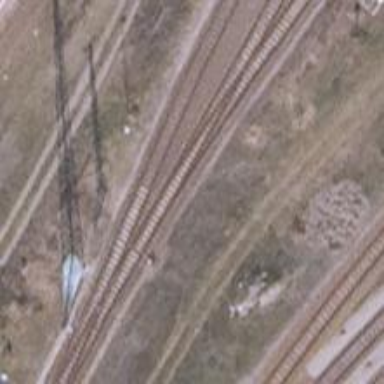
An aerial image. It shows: Railway switch.